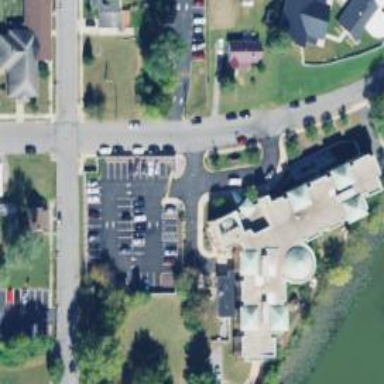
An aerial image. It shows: Nursing home building.